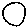
Label: circle